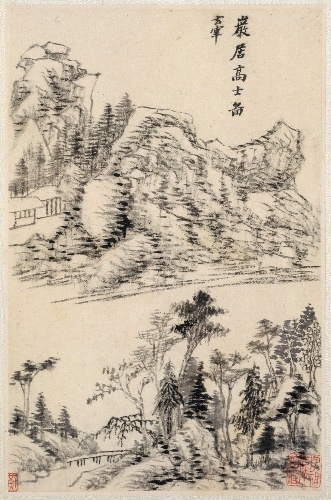
Title: 明  董其昌  山水圖  冊|Landscapes after old masters
Artist: Dong Qichang
Artist bio: Chinese, 1555–1636
Date: dated 1630
Object type: Album
Classification: Paintings
Medium: Album of eight leaves; ink on paper
Culture: China
Period: Ming dynasty (1368–1644)
Dimensions: Image (each): 9 5/8 x 6 5/16 in. (24.4 x 16 cm)
Department: Asian Art
Credit line: Edward Elliott Family Collection, Gift of Douglas Dillon, 1986
Accession year: 1986
Repository: Metropolitan Museum of Art, New York, NY
Tags: Mountains|Landscapes